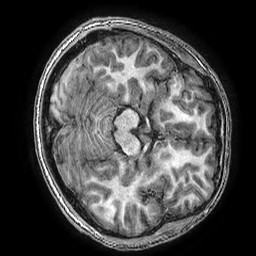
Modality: T1w
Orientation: axial
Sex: male
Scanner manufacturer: ge
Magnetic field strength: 3 T
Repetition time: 0.0077 s
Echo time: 0.003436 s